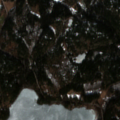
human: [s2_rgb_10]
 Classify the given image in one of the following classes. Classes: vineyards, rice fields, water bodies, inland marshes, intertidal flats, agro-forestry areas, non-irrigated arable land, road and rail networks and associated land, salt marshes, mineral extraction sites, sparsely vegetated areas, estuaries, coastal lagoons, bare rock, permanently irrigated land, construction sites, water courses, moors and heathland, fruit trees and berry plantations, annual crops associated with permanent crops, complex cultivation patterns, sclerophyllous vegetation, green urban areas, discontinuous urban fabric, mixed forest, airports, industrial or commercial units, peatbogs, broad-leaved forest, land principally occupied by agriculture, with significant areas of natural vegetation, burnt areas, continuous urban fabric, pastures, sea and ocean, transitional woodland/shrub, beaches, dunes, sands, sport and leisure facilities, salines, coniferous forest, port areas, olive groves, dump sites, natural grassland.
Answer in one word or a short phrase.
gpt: non-irrigated arable land, coniferous forest, mixed forest, water bodies